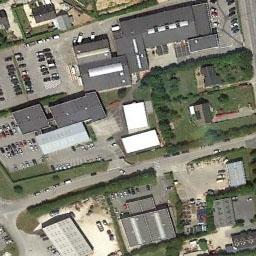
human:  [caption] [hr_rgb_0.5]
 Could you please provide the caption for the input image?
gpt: In an industrial area, There are neatly planned factories and roads, There are parking lots for cars, And green belts .

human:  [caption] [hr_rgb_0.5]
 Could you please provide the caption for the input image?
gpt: There is a road next to the industrial area .

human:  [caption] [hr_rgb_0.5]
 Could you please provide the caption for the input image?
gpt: The industrial area has some workshops of different sizes, Green areas and a parking lot .

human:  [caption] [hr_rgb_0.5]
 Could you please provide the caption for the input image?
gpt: There are many houses in the industrial area .

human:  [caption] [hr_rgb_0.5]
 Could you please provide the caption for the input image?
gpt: There are some black buildings and parking lots on the industrial area .